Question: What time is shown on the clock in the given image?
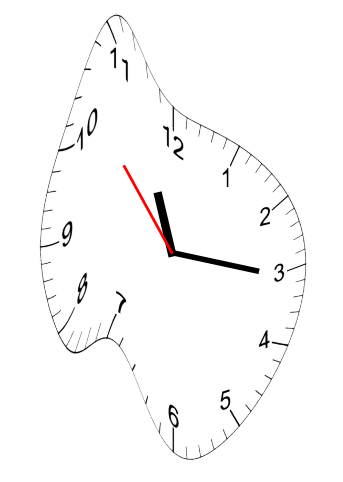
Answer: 11:15:53